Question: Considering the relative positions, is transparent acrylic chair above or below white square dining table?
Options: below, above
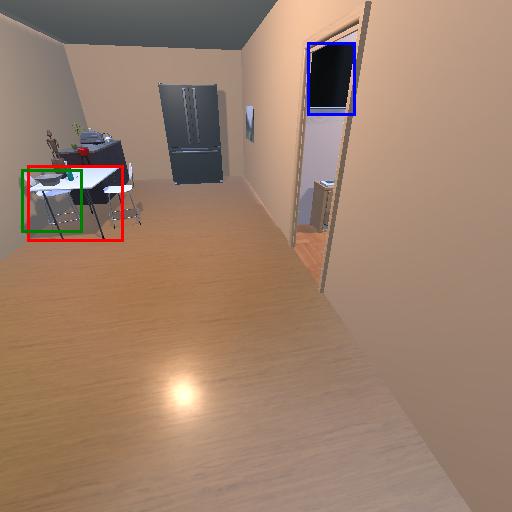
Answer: below